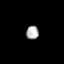
Tissue: prostate
Cell type: T cells
Senescence score: 0.3246
Nuclear area (px): 169
Mean DAPI intensity: 171.657